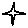
Label: star